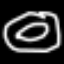
Label: donut